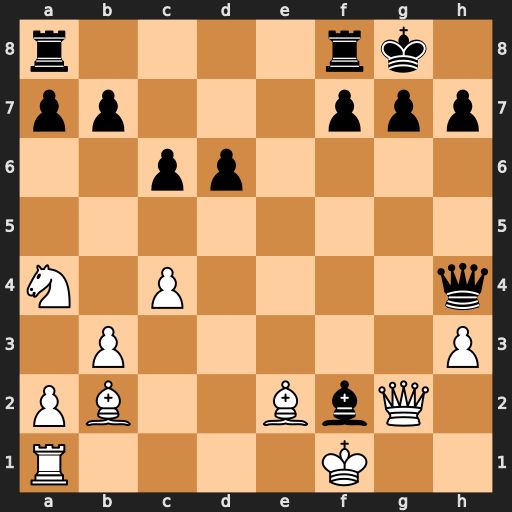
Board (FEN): r4rk1/pp3ppp/2pp4/8/N1P4q/1P5P/PB2BbQ1/R4K2
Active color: w
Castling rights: -
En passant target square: -
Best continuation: Qxg7#